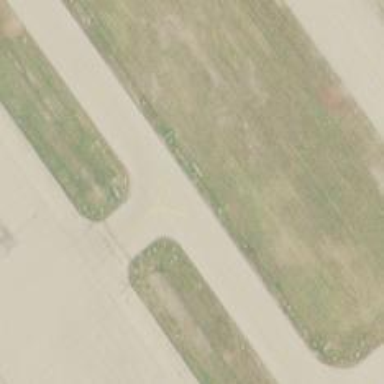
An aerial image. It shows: Image of taxiway at airport.